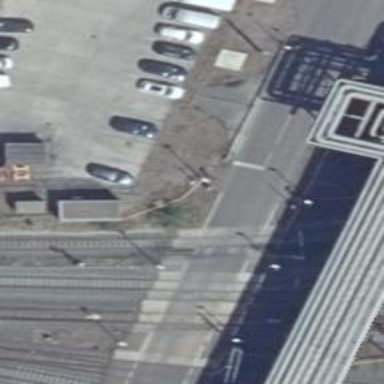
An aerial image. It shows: Level crossing along the railway.